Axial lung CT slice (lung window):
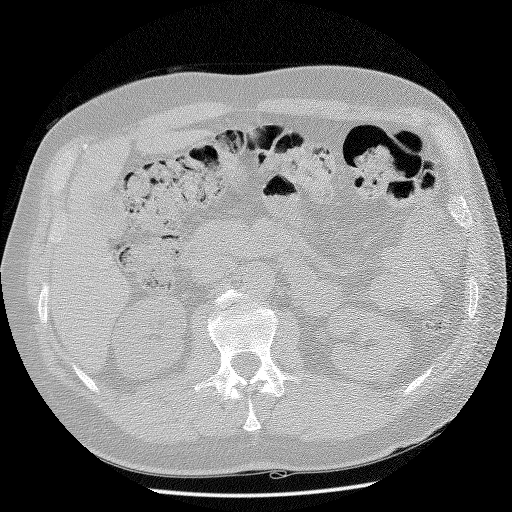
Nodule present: no